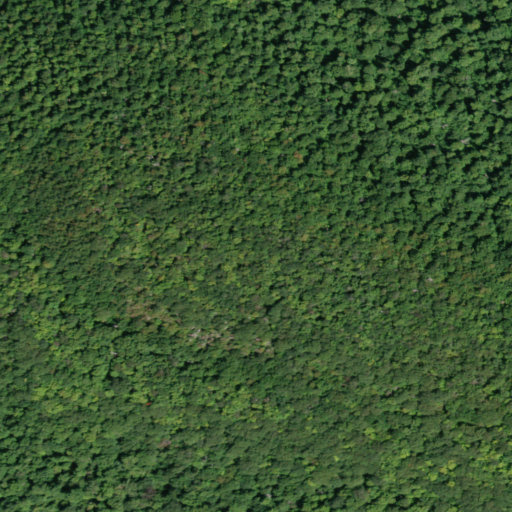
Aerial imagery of mountain in New York named Burnt Knob containing mixed forest and deciduous forest